Field crop: tomato
Growth stage: 1
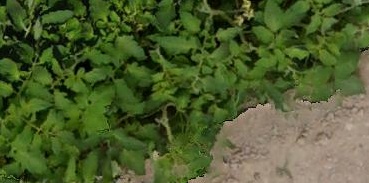
Species: tomato